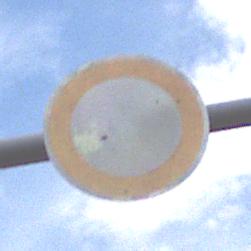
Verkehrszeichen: VerbotFahrzeugeAllerArt
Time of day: Midday
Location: Outdoor (RoadRail)
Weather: PartlyCloudy
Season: NotSpecified
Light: Natural